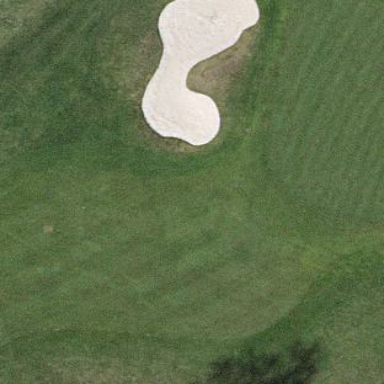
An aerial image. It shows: Golf bunker filled with natural sand.